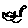
Label: cat